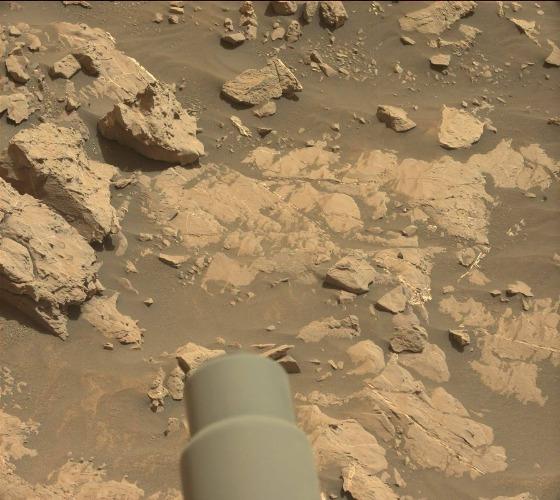
Terrain classes present: Background, Bedrock, Gravel / Sand / Soil, Rock, Shadow